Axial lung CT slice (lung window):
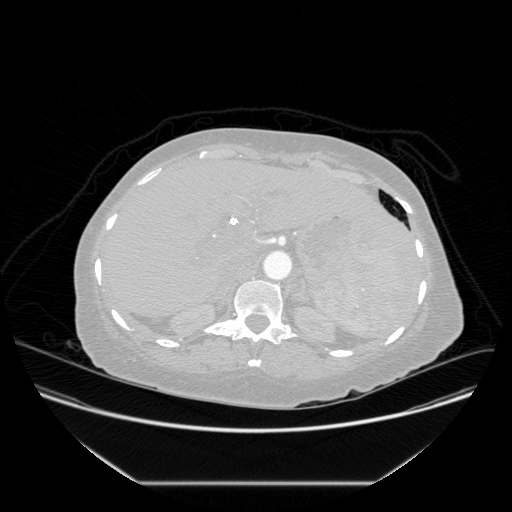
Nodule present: no